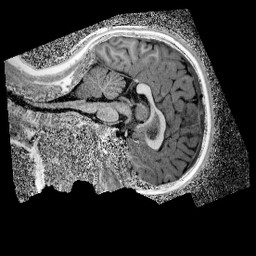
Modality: UNIT1_denoised
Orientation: sagittal
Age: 9
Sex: female
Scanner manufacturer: siemens
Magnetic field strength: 3 T
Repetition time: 4 s
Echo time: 0.00299 s